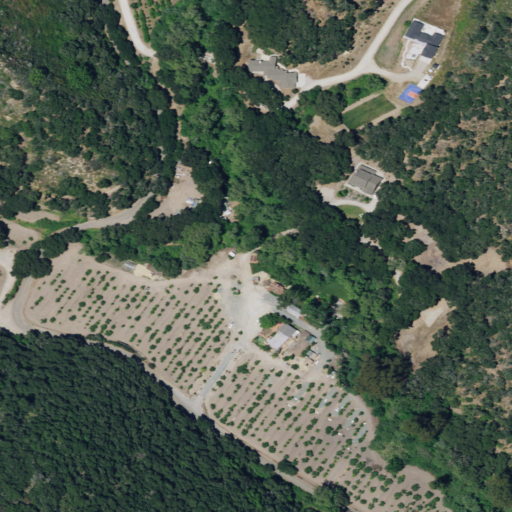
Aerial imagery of valley in California named Davis Canyon containing mixed forest, open development, shrub, grassland, evergreen forest, low intensity development, and woody wetlands